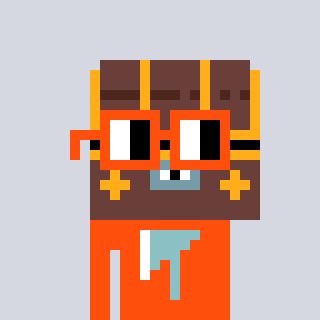
a pixel art character with square orange glasses, a treasure chest-shaped head and a orange-colored body on a cool background